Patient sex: M
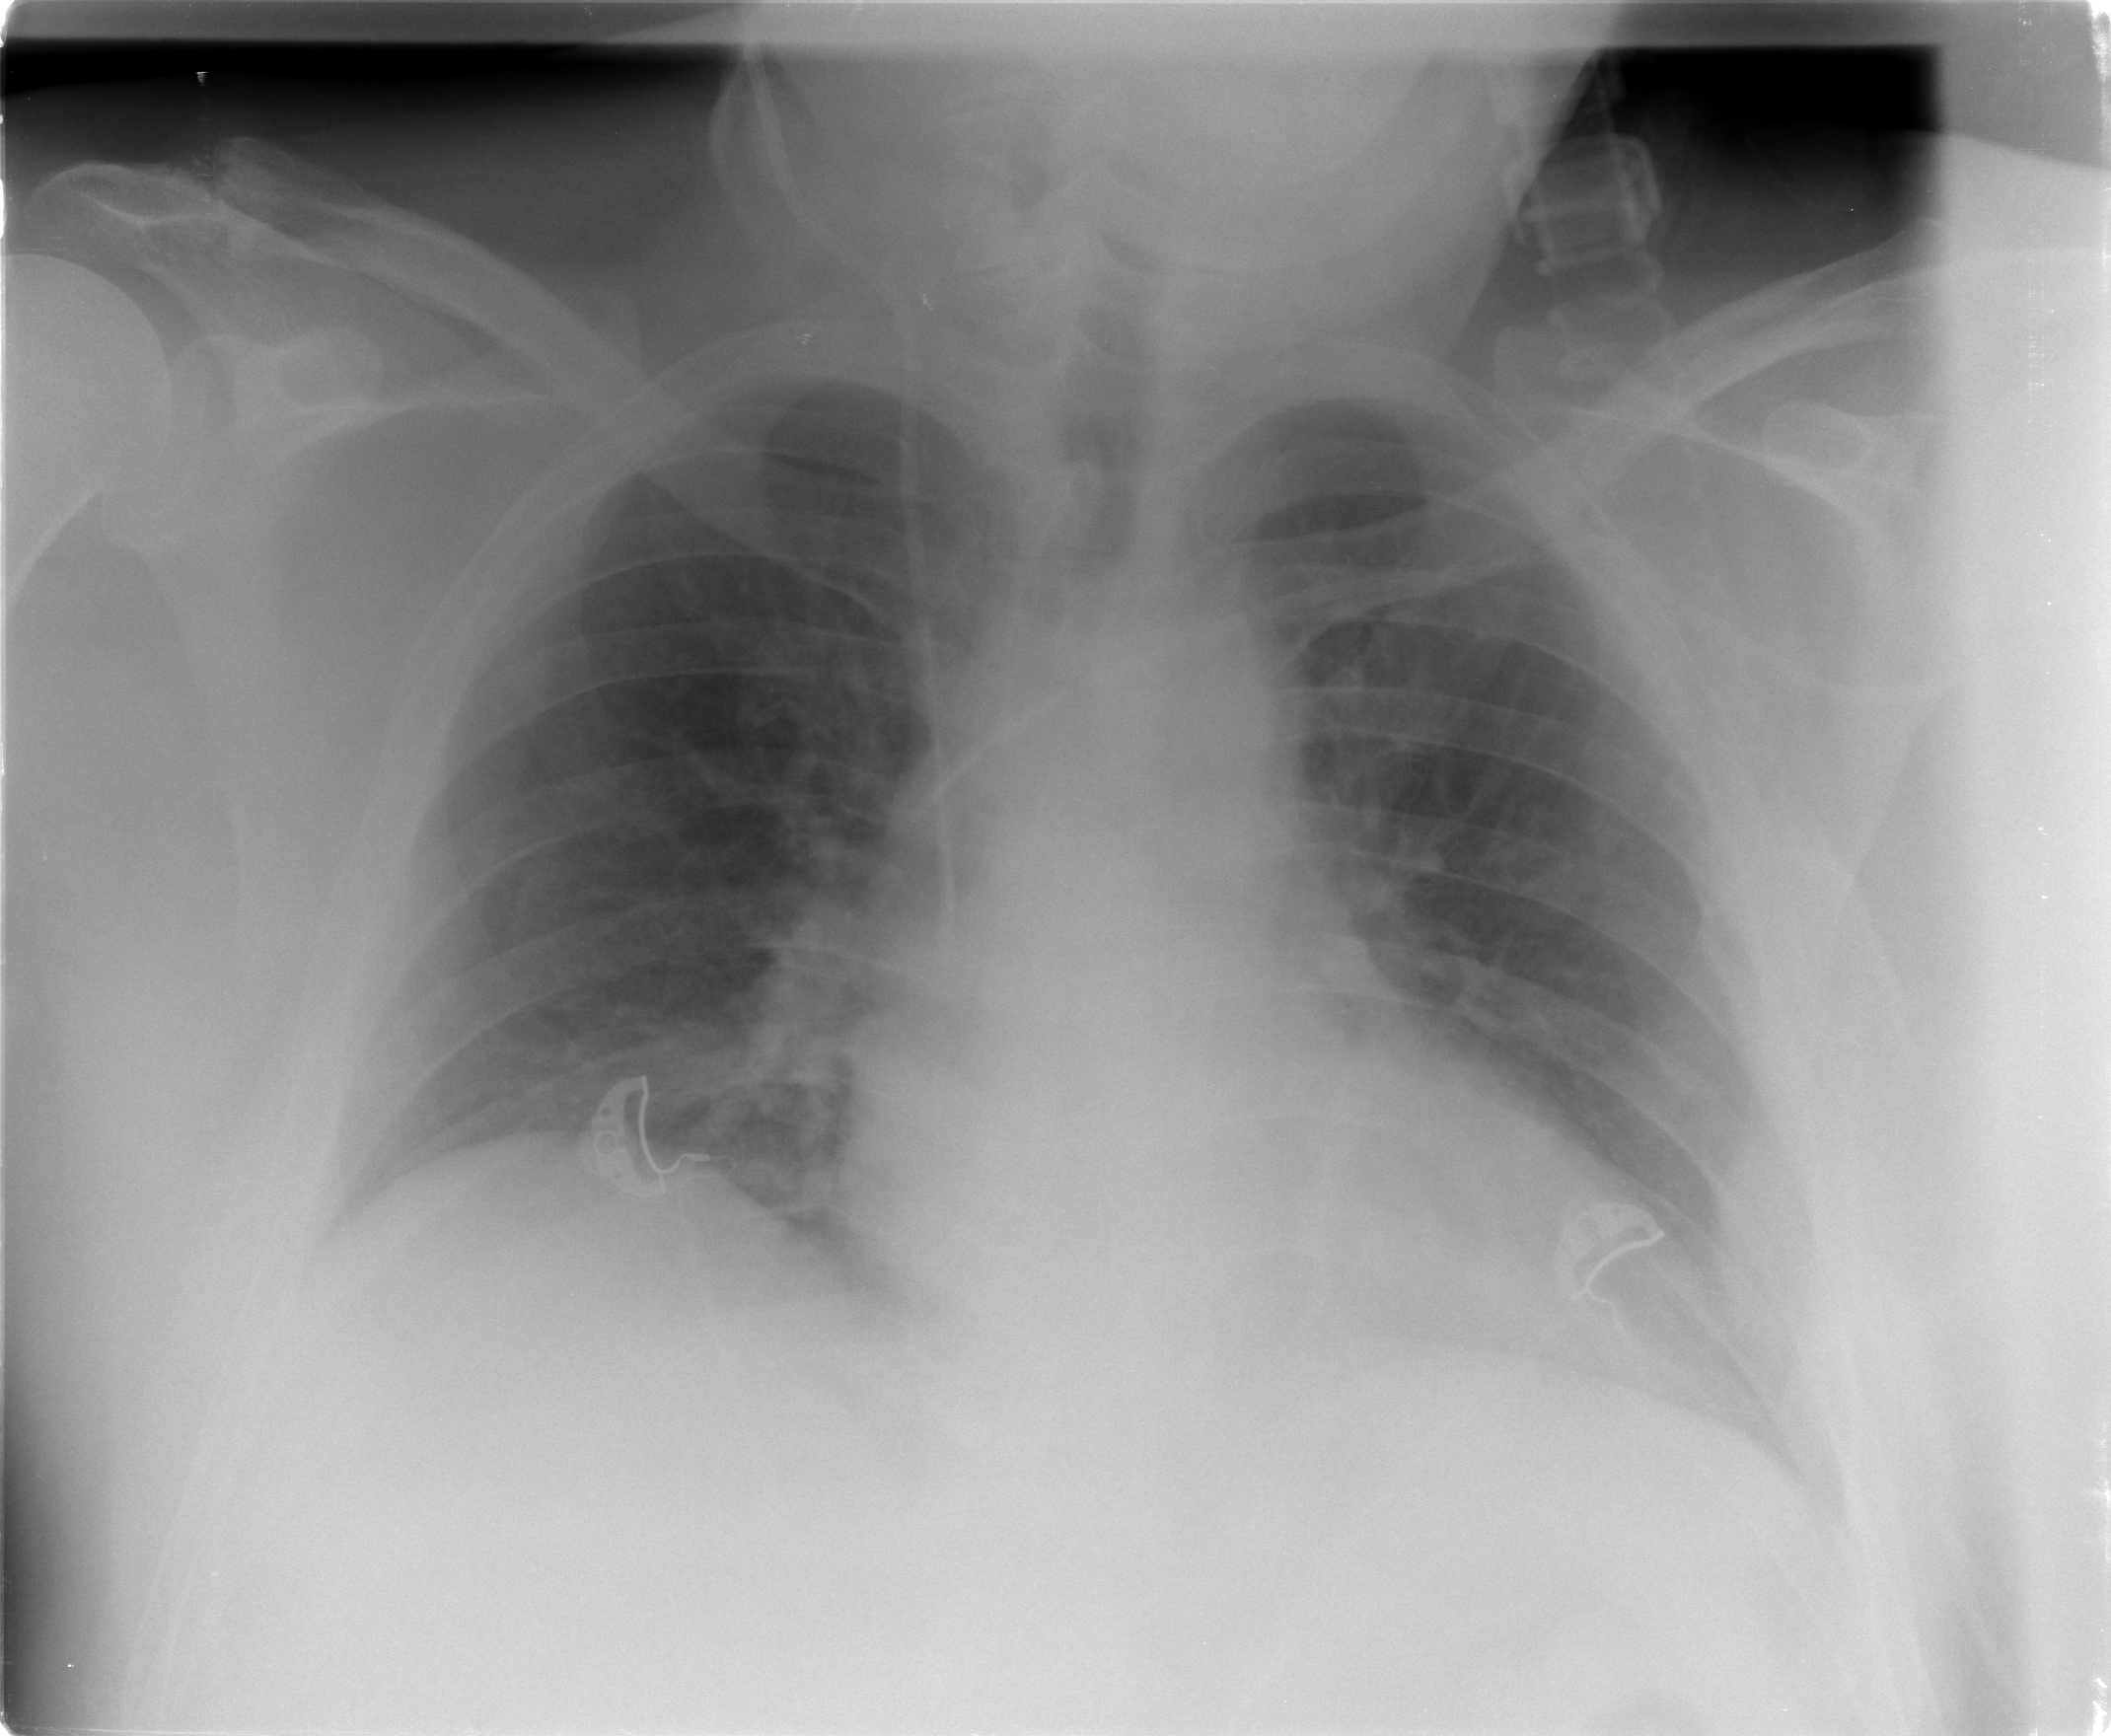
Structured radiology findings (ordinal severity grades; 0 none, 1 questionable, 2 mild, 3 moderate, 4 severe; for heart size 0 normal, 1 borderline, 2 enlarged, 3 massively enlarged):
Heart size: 2
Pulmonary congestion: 2
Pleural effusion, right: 1
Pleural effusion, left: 2
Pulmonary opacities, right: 0
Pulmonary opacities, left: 2
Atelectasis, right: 2
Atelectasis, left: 2